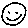
Label: smiley face